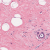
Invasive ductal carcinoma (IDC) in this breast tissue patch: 0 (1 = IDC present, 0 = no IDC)